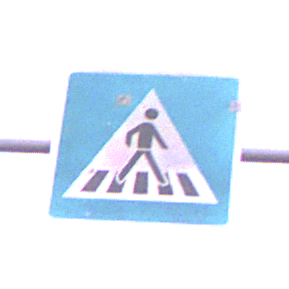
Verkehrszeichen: FussgaengerueberwegLinks
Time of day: SunriseSunset
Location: Outdoor (Nature)
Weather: PartlyCloudy
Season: NotSpecified
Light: Natural